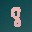
Label: 8